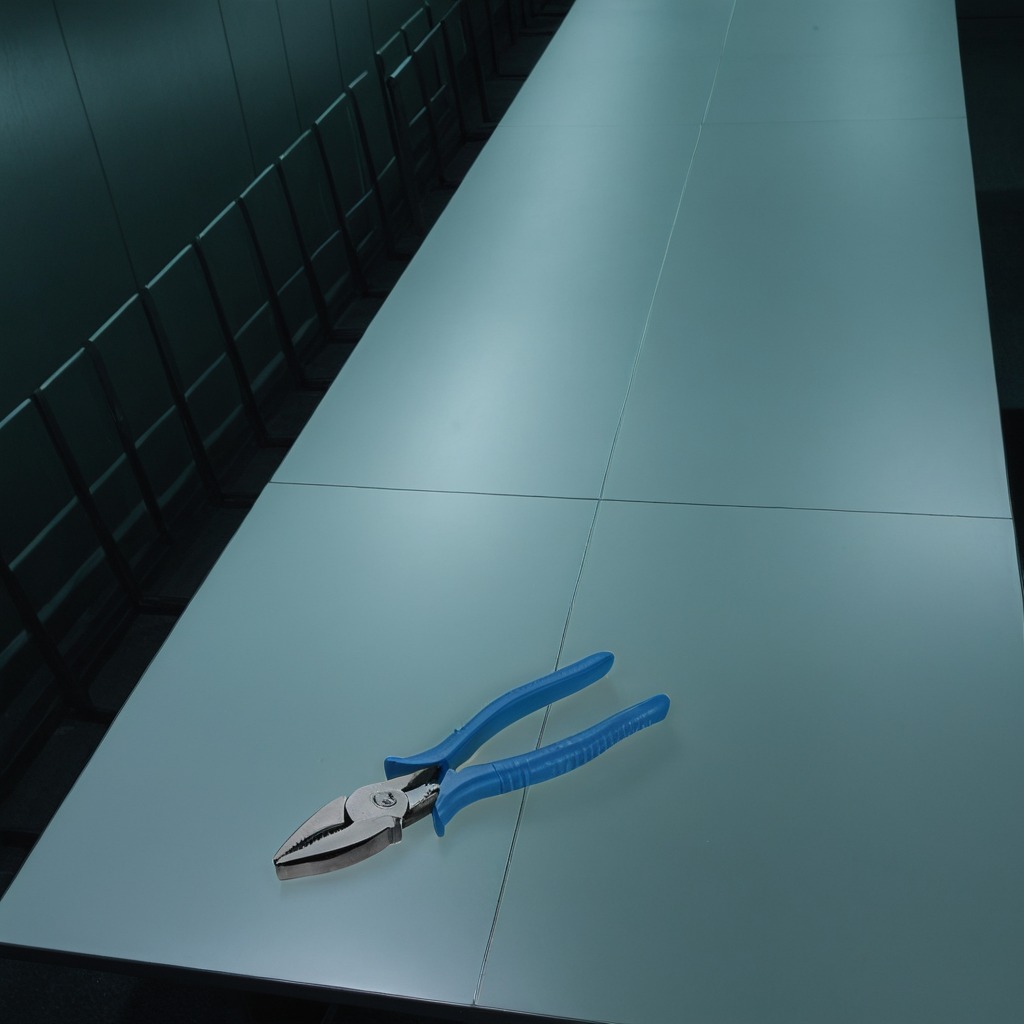
A plier is lying on the clean empty table in a railway signal maintenance room.